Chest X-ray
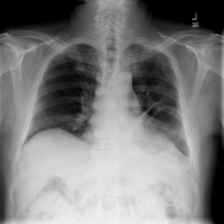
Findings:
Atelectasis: negative
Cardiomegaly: negative
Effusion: positive
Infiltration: negative
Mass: negative
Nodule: negative
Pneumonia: negative
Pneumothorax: negative
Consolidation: negative
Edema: negative
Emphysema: negative
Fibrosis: negative
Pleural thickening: negative
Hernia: negative